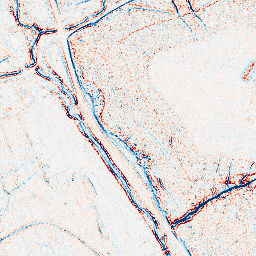
Category: edge_preserving
Decomposition family: bilateral
Decomposition parameters: d: 5
sigma_color: 50
sigma_space: 100
Upsampling method: bspline
Upsampling parameters: scale: 8
Upsampling scale: 8